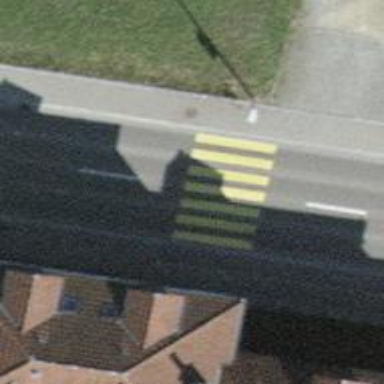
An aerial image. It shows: Zebra crossing on the road.